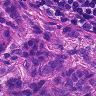
Metastatic tissue present: yes